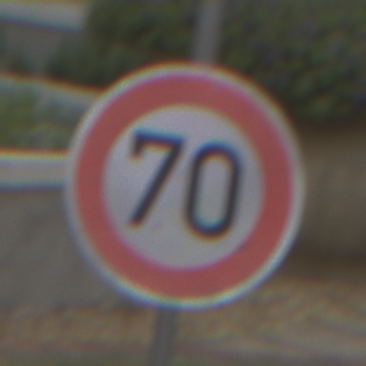
Verkehrszeichen: Geschwindigkeit70
Umgebung: Outdoor, Urban
Tageszeit: Midday
Wetter: Overcast
Licht: Natural
Jahreszeit: NotSpecified
Kontrast: LowContrast